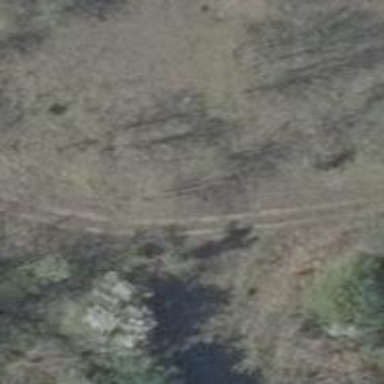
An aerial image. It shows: Grassy track road with grade 4 track type.